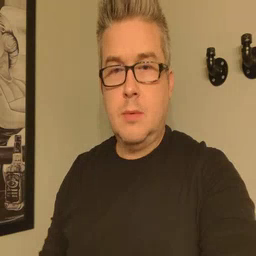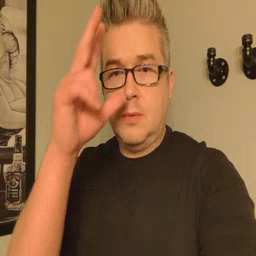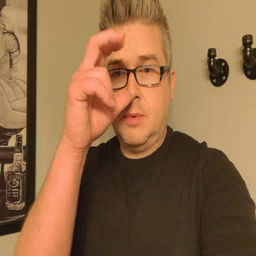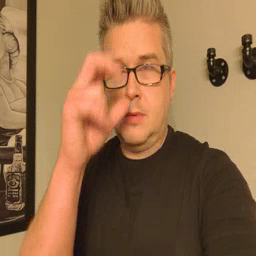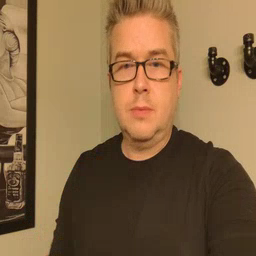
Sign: bug